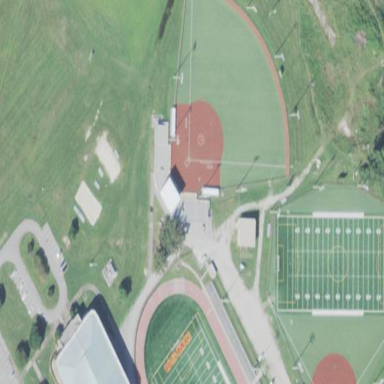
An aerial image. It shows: Baseball pitch for leisure and sports activities.